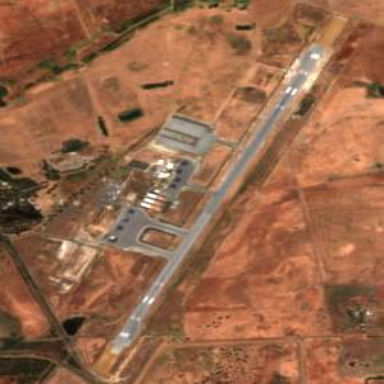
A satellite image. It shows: Public aerodrome or airport.